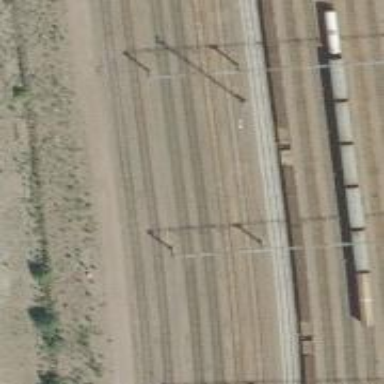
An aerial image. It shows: Railway yard used for servicing trains.